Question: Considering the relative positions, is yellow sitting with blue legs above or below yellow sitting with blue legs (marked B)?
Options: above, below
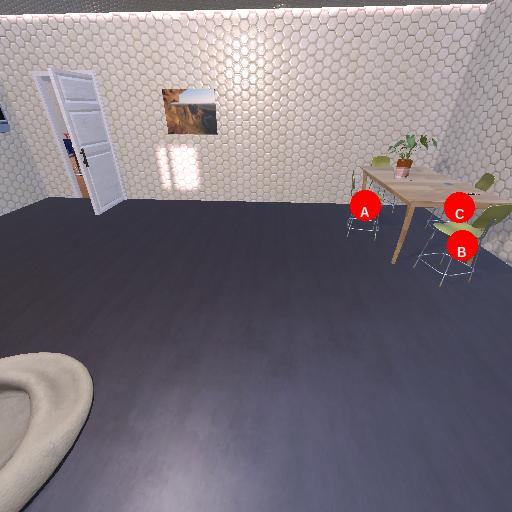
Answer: above